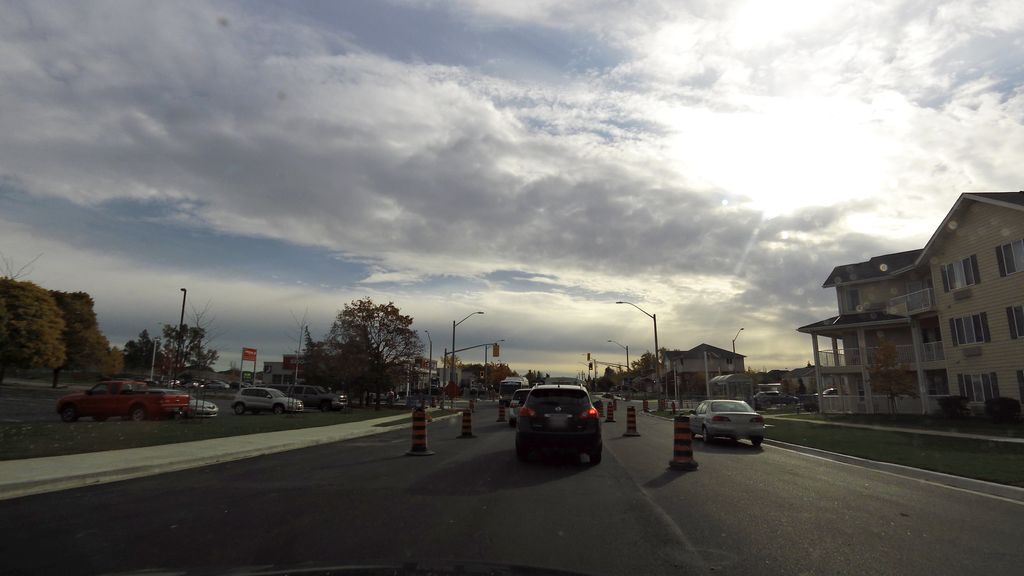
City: hamilton